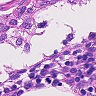
Metastatic tissue present: no